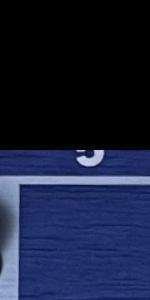
Label: Empty